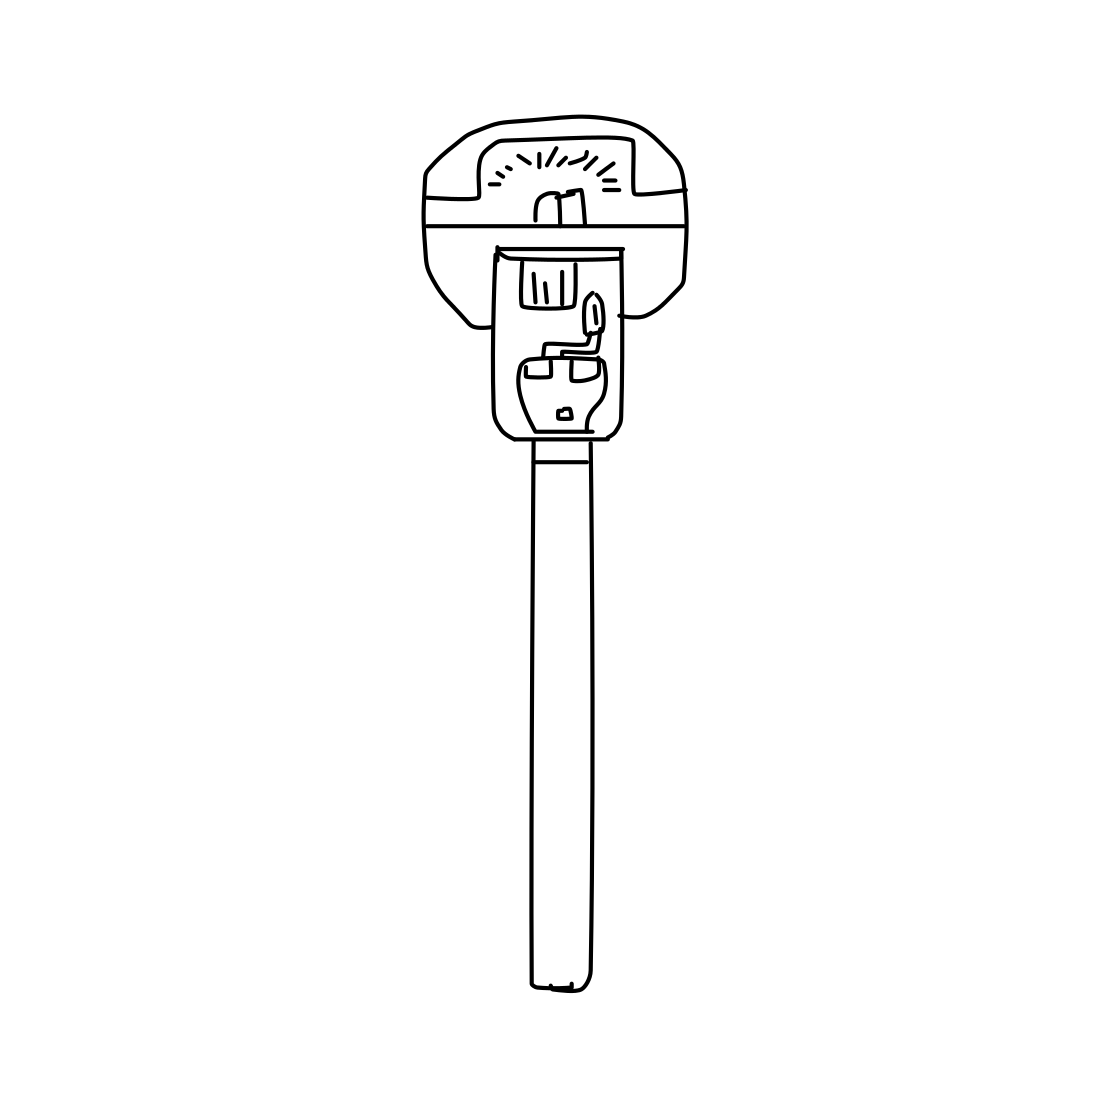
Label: parking meter